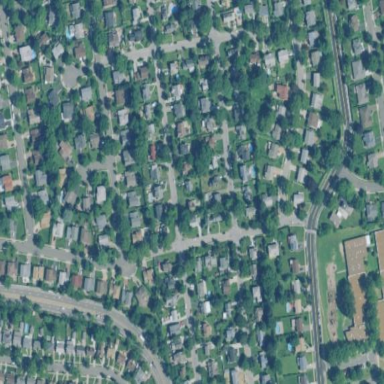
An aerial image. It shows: Single-family residential area.